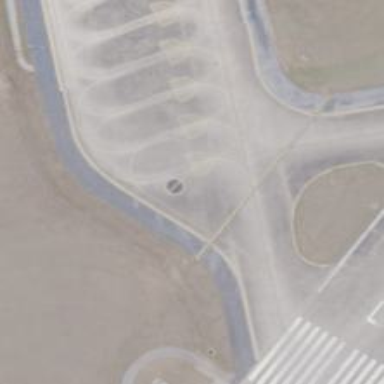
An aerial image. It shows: View of taxiway at the airport.